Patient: sex M, age 38
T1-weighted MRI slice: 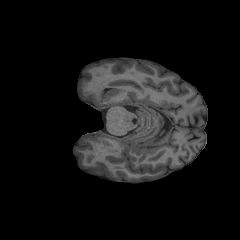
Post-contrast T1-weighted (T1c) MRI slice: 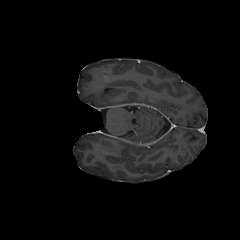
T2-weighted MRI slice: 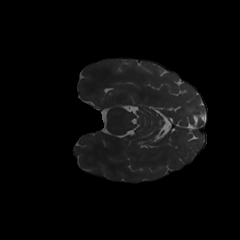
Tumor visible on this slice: no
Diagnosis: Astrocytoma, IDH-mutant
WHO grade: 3